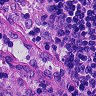
Metastatic tissue present: no